Question: Have a look at the following plot:

I generated this with the following code:
'''
fig, axes = plt.subplots(1,2)
axes[0].set_title("$K = " + str(K) + " , \sigma = " + str(sigma) + "$")
heatmap1 = axes[0].imshow(X1, interpolation='none', cmap=plt.get_cmap("seismic"))
fig.colorbar(heatmap1)
axes[1].set_title(r"$K = " + str(K) + ", \sigma = " + str(sigma) + "$")
heatmap2 = axes[1].imshow(X2, interpolation='none', cmap=plt.get_cmap("seismic"))
fig.colorbar(heatmap2)
plt.subplots_adjust(left=None, bottom=None, right=None, top=None,
wspace=0.4, hspace=.4)
plt.show()
'''
However, I would like to correct the following things:
1. I want the second plot to be the same size as the first
2. The legend on the left should only appear once
3. The legend should be the same size as the y axis of both subplots
Can anybody help me with these requirements?
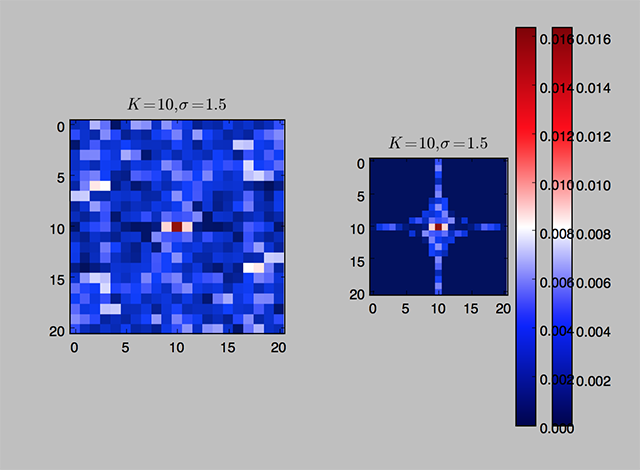
Answer: Here's some edits to your code, which do what you want (I think).
Rather than calling colormap twice, I have set the limits on the color scale to be the same in both plots (using 'vmin' and 'vmax'). Then, to get the colorbar the same height as the plots, you need to get the y-position of one of the subplots once the figure is saved, and use them to create a separate axis for the colorbar (otherwise they will steal space from, and shrink, one of your subplots).
You might need to play around with the values in 'subplots_adjust' to make things fit.
'''
import matplotlib.pyplot as plt
import numpy as np
X1=np.random.rand(10,10)
X2=np.random.rand(10,10)
K,sigma=10,1.5
vmin = np.minimum(X1,X2).min()
vmax = np.maximum(X1,X2).max()
fig, axes = plt.subplots(1,2)
axes[0].set_title("$K = " + str(K) + " , \sigma = " + str(sigma) + "$")
heatmap1 = axes[0].imshow(X1, interpolation='none', cmap=plt.get_cmap("seismic"),
vmin=vmin,vmax=vmax)
axes[1].set_title(r"$K = " + str(K) + ", \sigma = " + str(sigma) + "$")
heatmap2 = axes[1].imshow(X2, interpolation='none', cmap=plt.get_cmap("seismic"),
vmin=vmin,vmax=vmax)
plt.subplots_adjust(left=None, bottom=None, right=0.8, top=None,
wspace=0.4, hspace=.4)
fig.savefig('test.png')
cpos = [axes[0].get_position().bounds[1],
axes[0].get_position().bounds[3]]
cax = fig.add_axes([0.9,cpos[0],0.01,cpos[1]])
fig.colorbar(heatmap1,cax=cax)
fig.savefig('test.png')
'''